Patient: sex M, age 66
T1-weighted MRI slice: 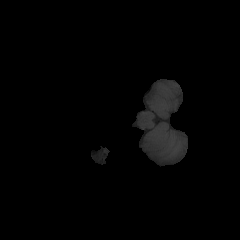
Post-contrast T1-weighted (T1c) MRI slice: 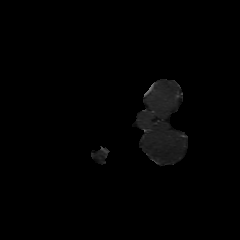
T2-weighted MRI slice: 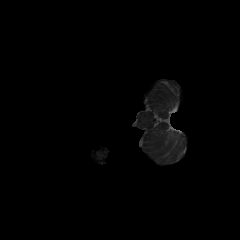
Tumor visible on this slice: no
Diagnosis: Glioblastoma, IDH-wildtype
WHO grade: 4